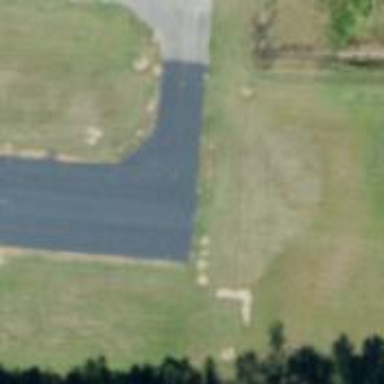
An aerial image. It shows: Asphalt runway at the airport.